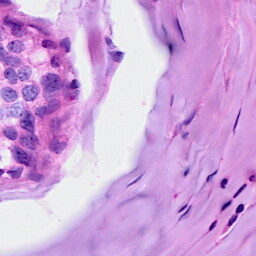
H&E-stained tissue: Breast